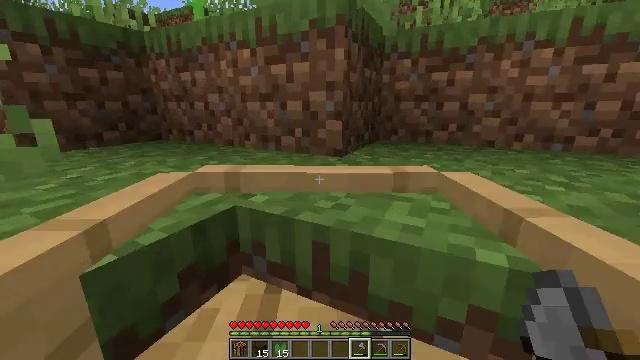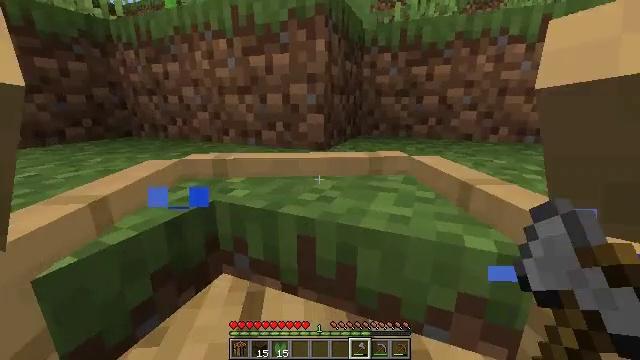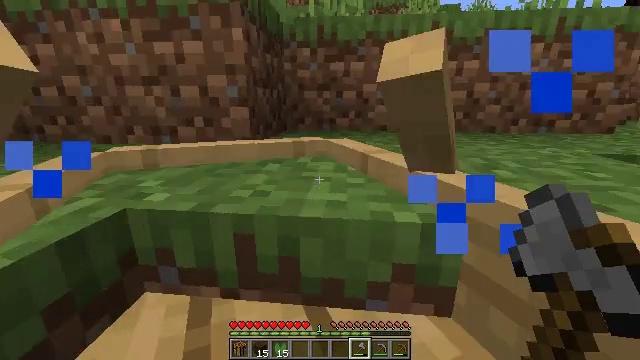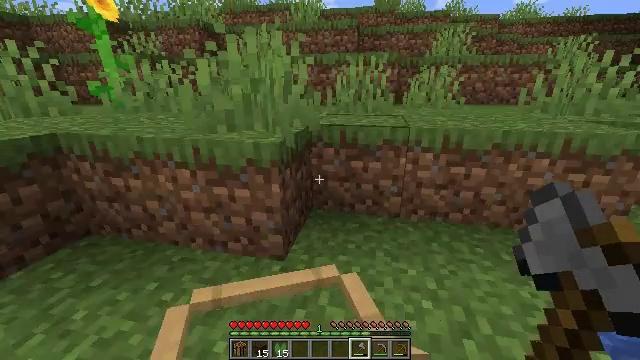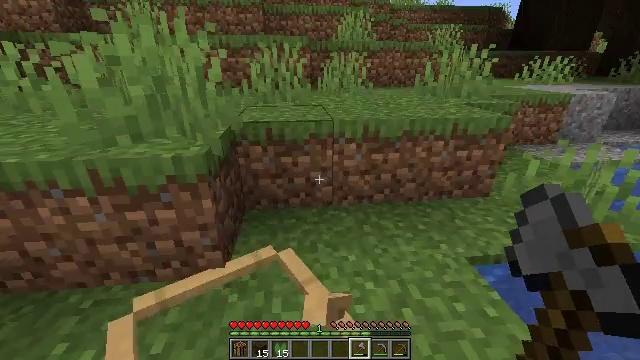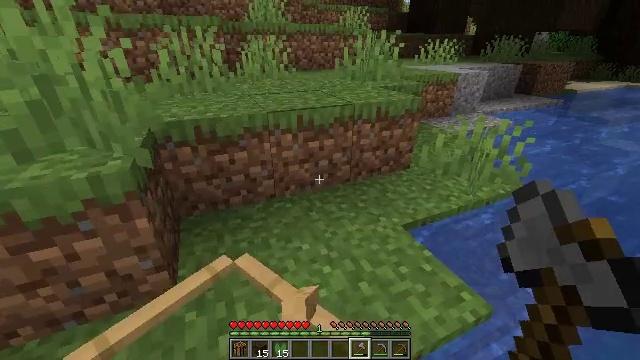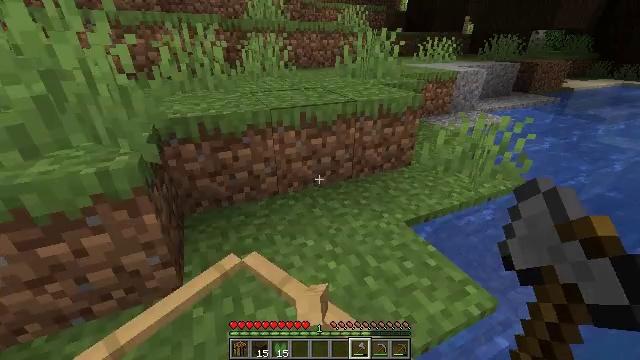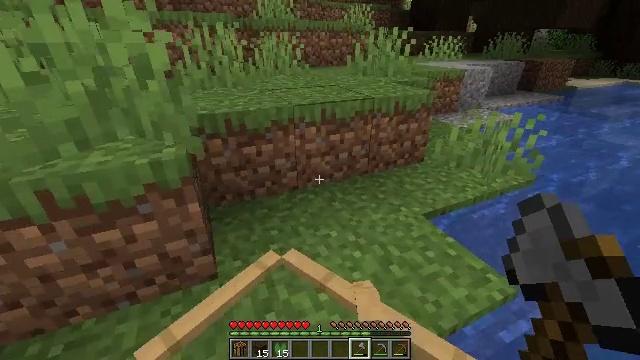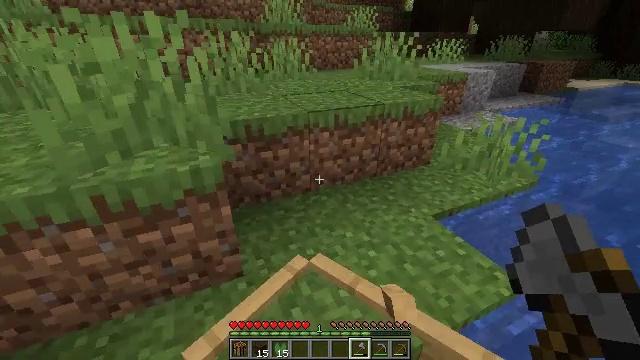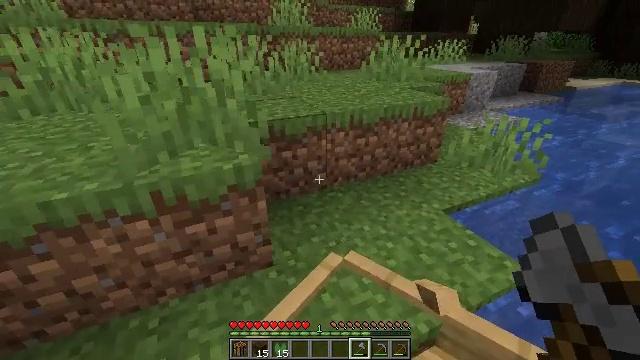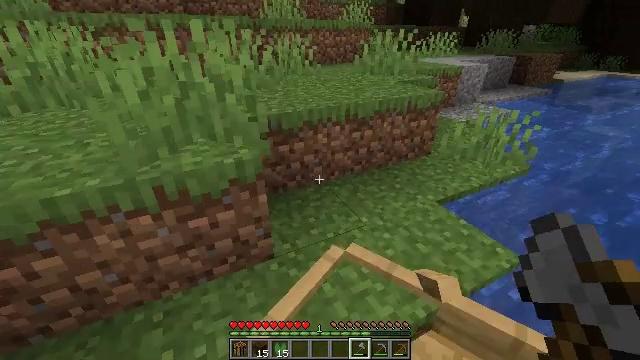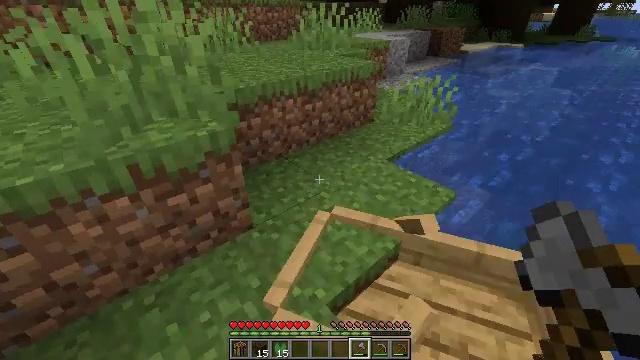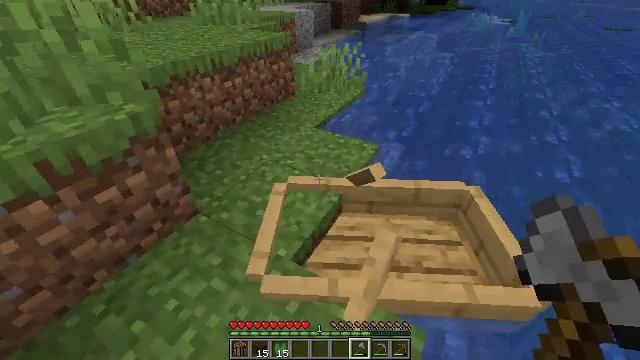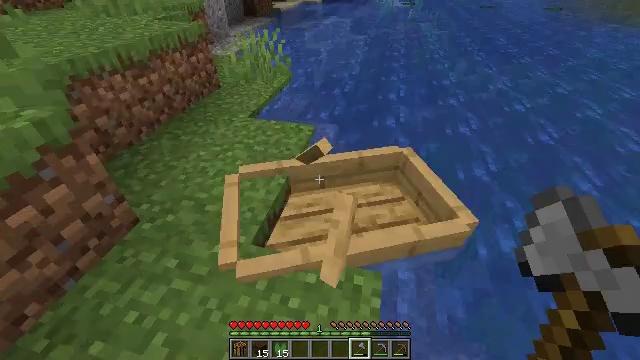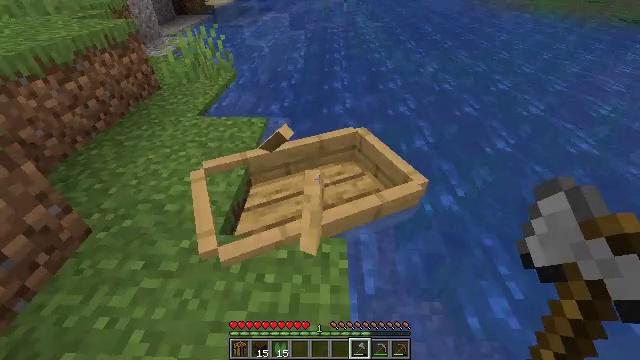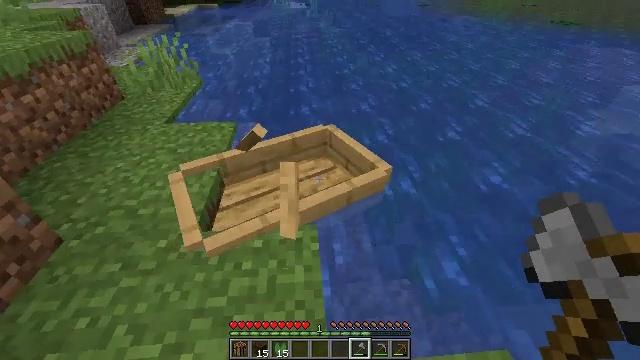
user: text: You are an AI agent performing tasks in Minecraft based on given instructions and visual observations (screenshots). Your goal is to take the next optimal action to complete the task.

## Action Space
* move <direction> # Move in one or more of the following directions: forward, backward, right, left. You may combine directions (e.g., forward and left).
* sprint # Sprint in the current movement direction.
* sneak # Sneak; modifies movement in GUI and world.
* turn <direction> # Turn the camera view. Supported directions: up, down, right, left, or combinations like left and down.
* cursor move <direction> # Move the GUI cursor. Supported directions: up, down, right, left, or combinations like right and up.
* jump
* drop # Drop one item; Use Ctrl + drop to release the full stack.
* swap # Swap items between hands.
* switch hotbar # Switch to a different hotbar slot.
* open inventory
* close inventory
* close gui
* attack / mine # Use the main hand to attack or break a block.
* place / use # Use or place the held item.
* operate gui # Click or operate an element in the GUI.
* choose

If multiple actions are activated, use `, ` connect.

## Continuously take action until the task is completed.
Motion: motion action
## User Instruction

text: Remove a lily pad from the inventory.
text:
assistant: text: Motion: move forward and move left, turn right
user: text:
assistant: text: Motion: move forward and move left, turn right
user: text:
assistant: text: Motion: move forward and move left, turn right and down
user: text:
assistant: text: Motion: move left, turn right and down
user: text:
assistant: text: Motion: move left, turn right and down
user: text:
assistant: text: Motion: move back and move left
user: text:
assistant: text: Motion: move back and move left
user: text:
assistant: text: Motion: move back and move left
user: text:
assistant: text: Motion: move back and move left
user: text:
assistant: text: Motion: move back and move left, turn right and down
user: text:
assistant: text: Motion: move back and move left, turn right and down
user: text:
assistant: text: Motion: move back, turn right and down
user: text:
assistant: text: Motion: move back, turn right and down
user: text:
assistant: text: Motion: move back, turn right
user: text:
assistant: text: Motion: move back and move right, turn right and up
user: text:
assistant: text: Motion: move right, turn right and up
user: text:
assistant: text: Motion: move right, turn up
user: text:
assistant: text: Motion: turn left and up
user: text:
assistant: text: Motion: turn left
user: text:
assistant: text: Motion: turn left and down
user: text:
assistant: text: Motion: turn left
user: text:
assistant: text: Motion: no_op
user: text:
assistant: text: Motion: no_op
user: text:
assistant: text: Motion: move forward, turn left
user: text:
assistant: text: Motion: move forward
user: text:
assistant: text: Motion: move forward
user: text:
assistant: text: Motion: no_op
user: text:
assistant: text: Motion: turn down
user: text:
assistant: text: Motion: turn down
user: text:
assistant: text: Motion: turn down, attack / mine